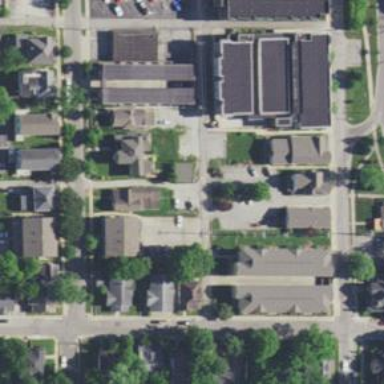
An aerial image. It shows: Alley classified as service road.